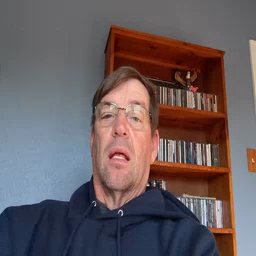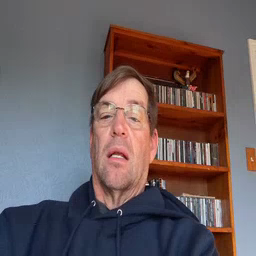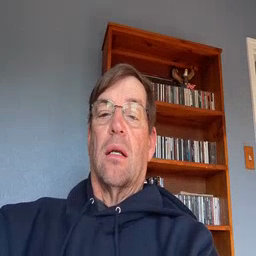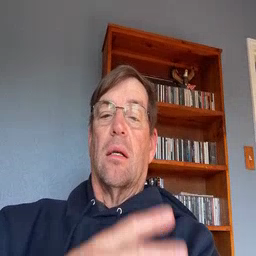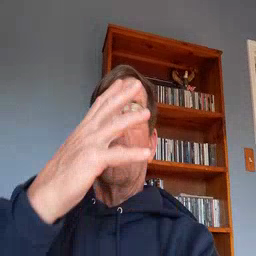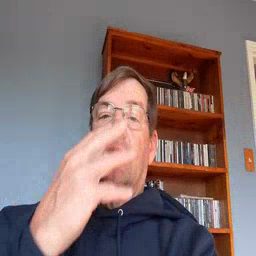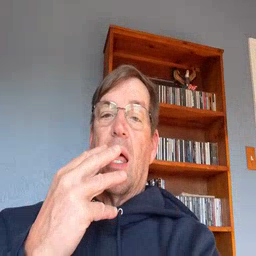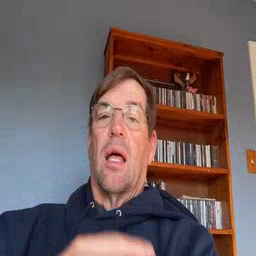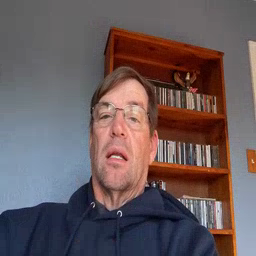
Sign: sad